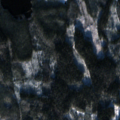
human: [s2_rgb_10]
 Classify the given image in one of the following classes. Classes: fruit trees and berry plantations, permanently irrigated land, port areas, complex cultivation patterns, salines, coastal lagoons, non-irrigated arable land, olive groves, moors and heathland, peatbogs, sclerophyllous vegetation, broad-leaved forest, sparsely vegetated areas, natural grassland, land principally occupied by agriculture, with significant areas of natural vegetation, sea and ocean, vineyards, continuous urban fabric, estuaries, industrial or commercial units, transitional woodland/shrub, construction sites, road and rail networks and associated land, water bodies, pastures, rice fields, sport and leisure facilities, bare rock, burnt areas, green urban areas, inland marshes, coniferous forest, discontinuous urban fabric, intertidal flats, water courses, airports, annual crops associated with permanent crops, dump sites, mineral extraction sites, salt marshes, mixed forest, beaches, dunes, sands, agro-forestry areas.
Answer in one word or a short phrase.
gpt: coniferous forest, mixed forest, transitional woodland/shrub, water bodies